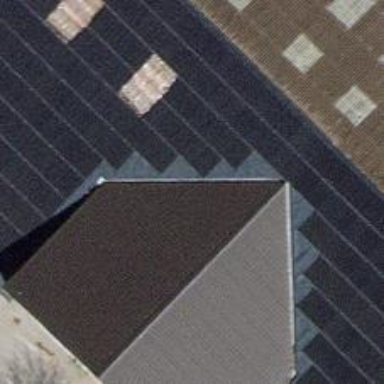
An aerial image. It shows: Solar power generator.